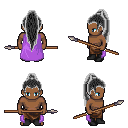
a pixel art fantasy rpg character, male body template, human, dark skin, lavender cape, robe skirt, gray extra-long topknot hairstyle, black shoes, spear, four views (front, back, left, right), 2x2 character sprite sheet, small pixel art, hard edges, no anti-aliasing